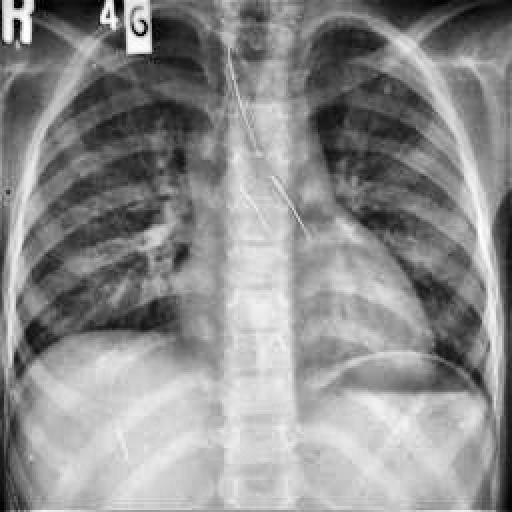
Finding: TUBERCULOSIS